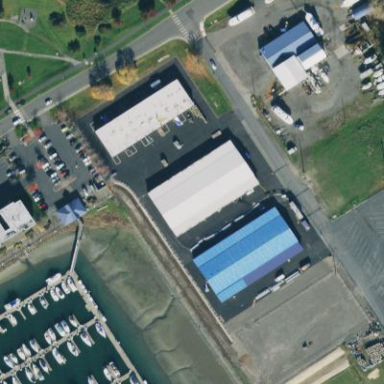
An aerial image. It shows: Warehouse building.